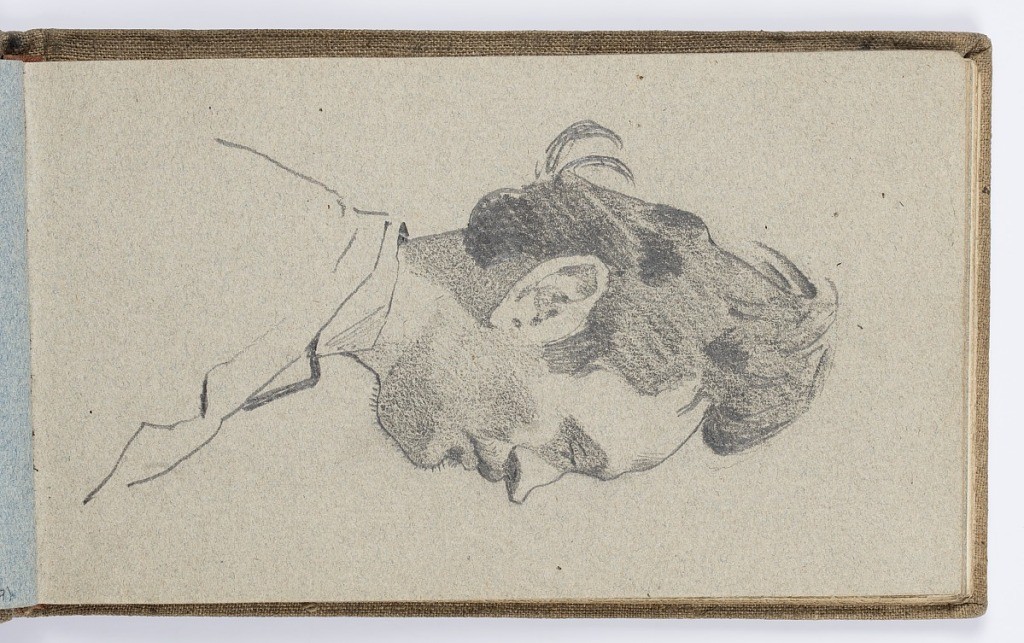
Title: Sketchbook Page: Portrait of Man in Profile
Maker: Kenyon Cox, American, 1856–1919
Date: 1877–78
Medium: Graphite on laid paper
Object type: Sketchbook folio
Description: Portrait of man with tall hair and stubble on chin shown in right profile.